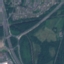
Land use / land cover: Highway